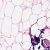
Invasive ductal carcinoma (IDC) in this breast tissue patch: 0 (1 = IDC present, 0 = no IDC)